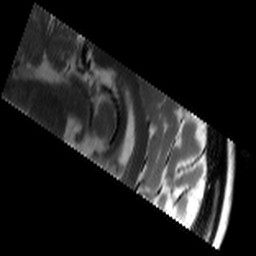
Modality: T2w
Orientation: sagittal
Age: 21
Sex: female
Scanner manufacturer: siemens
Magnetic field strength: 3 T
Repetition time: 8.02 s
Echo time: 0.08 s